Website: apple
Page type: customer-info-address
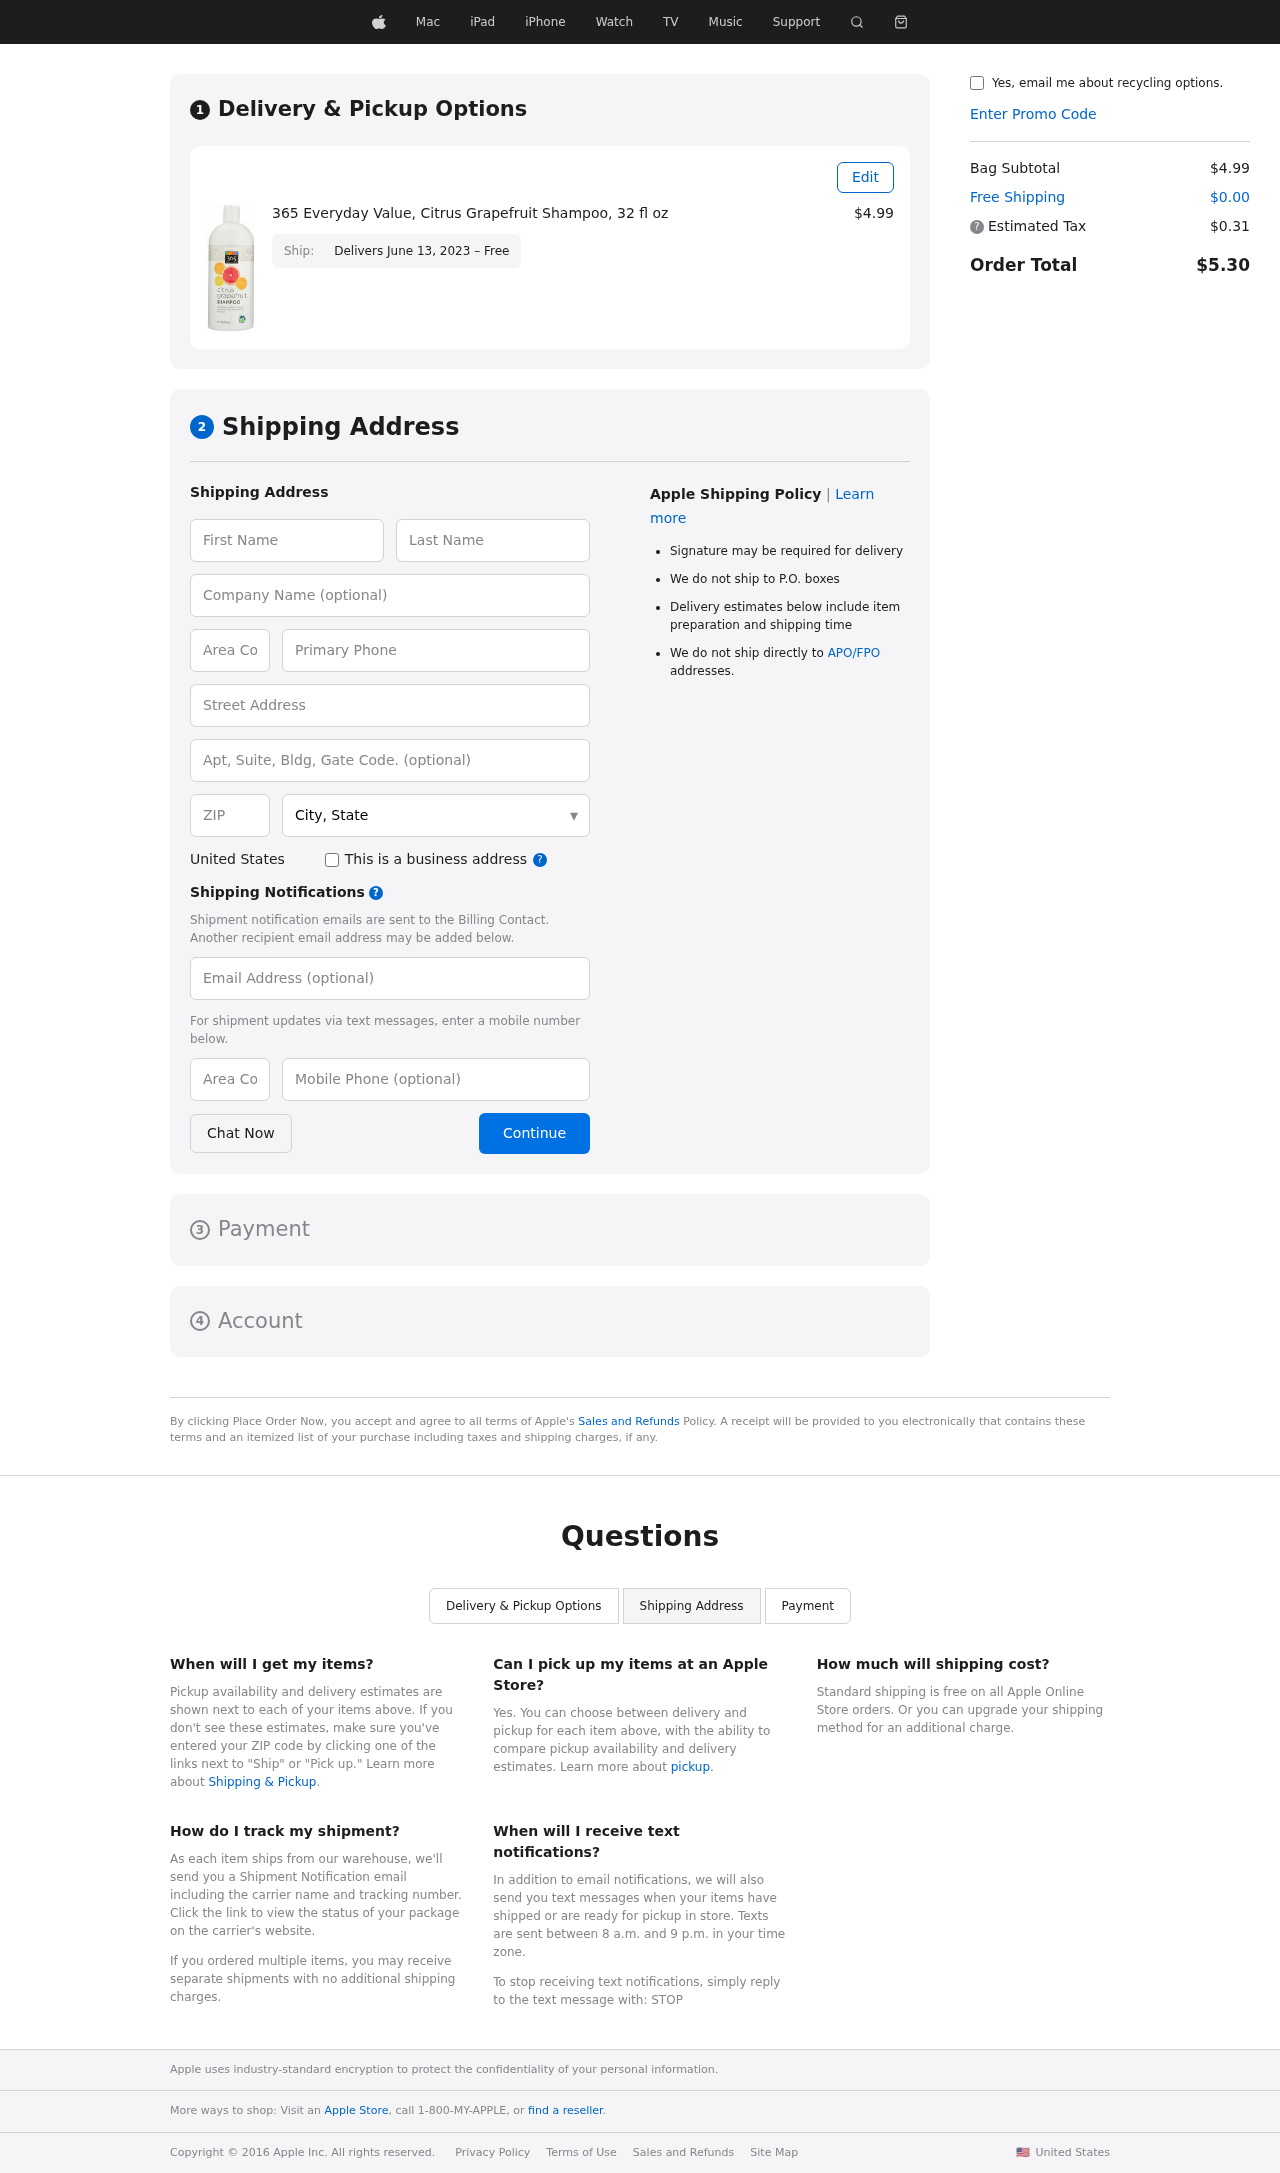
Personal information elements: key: PII_CITY_STATE
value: Englishmouth, MA
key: PII_COUNTRY
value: United States
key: PII_EMAIL
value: linda_bradley@yahoo.com
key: PII_FIRSTNAME
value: Linda
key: PII_LASTNAME
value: Bradley
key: PII_PHONE
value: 5607787834
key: PII_PHONE_ALT
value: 6356518074
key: PII_PHONE_ALT_AREA
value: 635
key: PII_PHONE_AREA
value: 560
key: PII_POSTCODE
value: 99556
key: PII_STREET
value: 443 Vanessa Station Suite 074
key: PII_STREET2
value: Apt. 718
Product elements: key: PRODUCT1_NAME
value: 365 Everyday Value, Citrus Grapefruit Shampoo, 32 fl oz
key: PRODUCT1_PRICE
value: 4.99
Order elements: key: ORDER_DELIVERY_DATE
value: Delivers June 13, 2023 – Free
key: ORDER_SUBTOTAL
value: $4.99
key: ORDER_SHIPPING_COST
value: $0.00
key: ORDER_TAX
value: $0.31
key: ORDER_TOTAL
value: $5.30